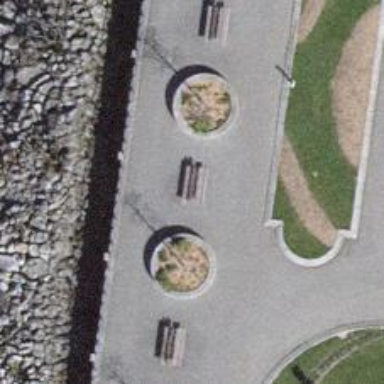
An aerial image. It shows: Bench.